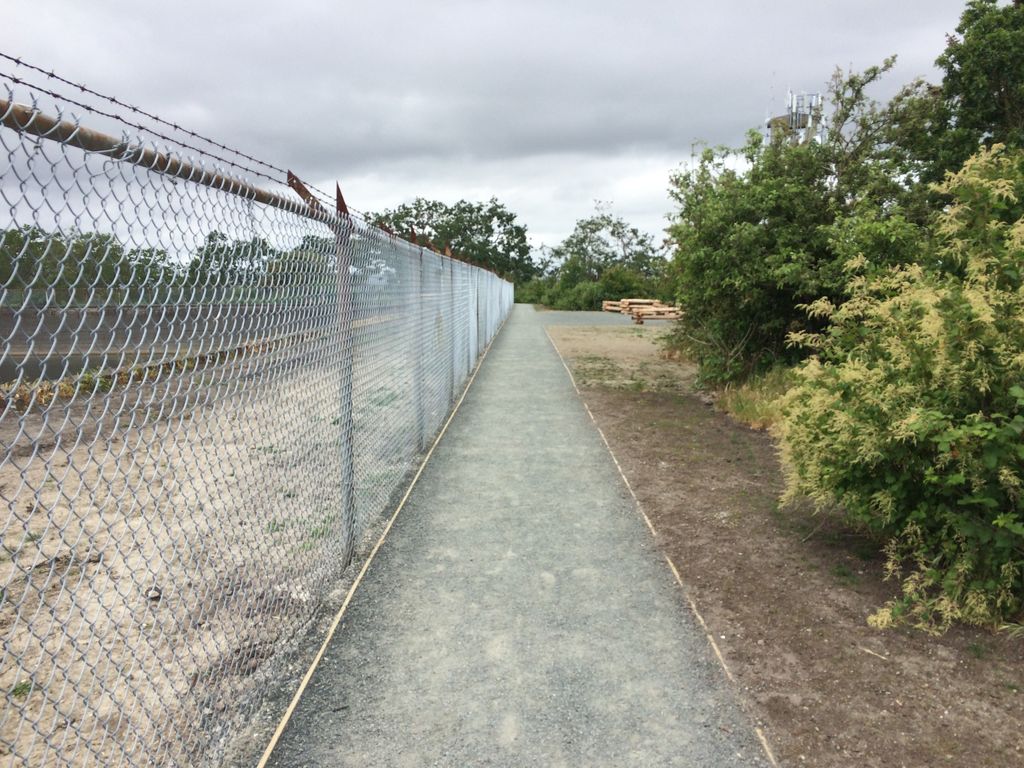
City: victoria